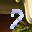
Label: 7